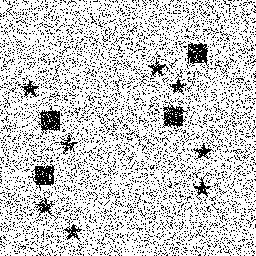
Squares: 4
Triangles: 0
Stars: 8
Total shapes: 12